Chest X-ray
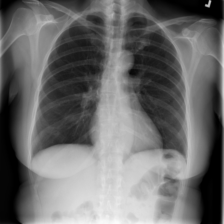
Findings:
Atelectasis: negative
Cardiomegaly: negative
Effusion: negative
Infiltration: negative
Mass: negative
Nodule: negative
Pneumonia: negative
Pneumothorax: negative
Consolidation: negative
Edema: negative
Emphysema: negative
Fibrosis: negative
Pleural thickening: negative
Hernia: negative